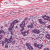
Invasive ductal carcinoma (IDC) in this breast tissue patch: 0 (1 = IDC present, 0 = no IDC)